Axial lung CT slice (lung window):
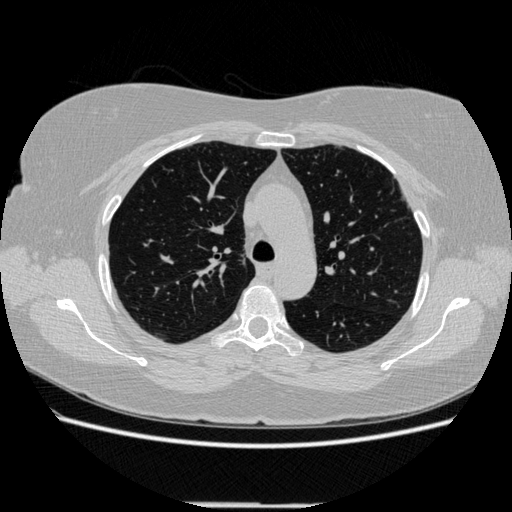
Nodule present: no